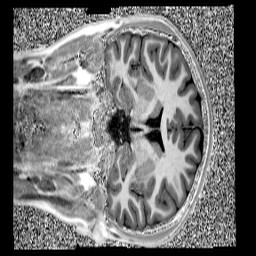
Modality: UNIT1
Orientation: coronal
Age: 11
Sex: male
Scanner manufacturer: siemens
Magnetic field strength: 3 T
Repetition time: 4 s
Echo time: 0.00303 s